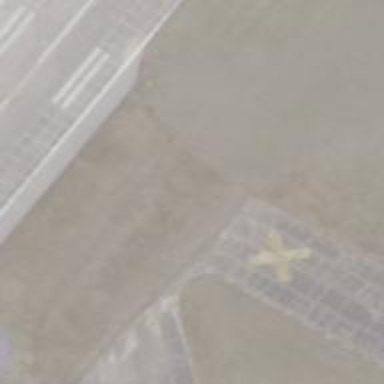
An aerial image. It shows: Image of taxiway at airport.